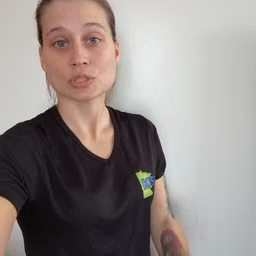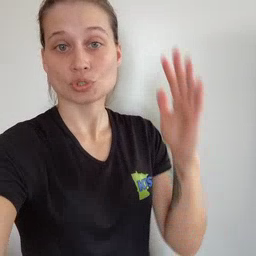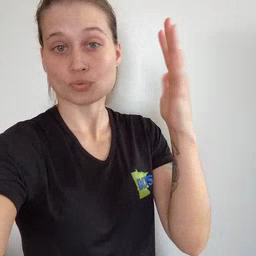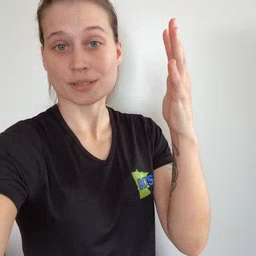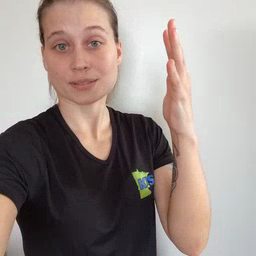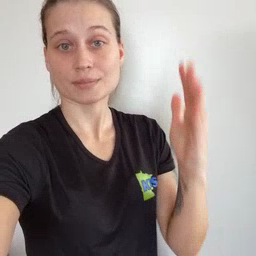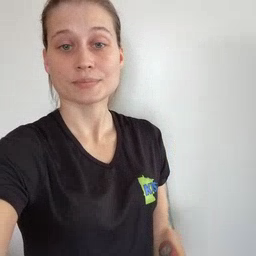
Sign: tree